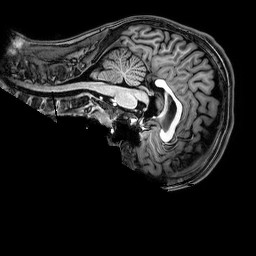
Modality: T1w
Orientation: sagittal
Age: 15
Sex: male
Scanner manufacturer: philips
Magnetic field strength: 3 T
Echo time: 0.0038 s